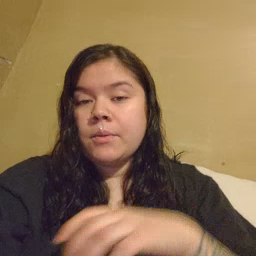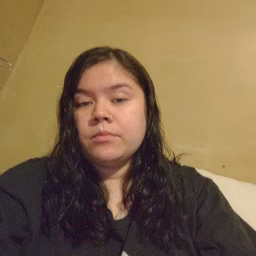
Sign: nap